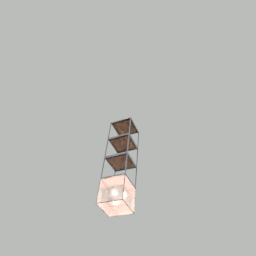
Label: lighting